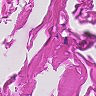
Metastatic tissue present: no